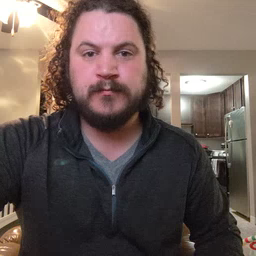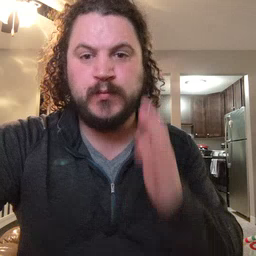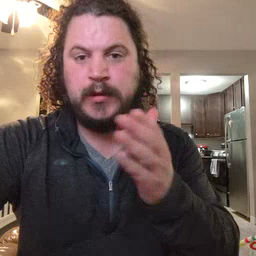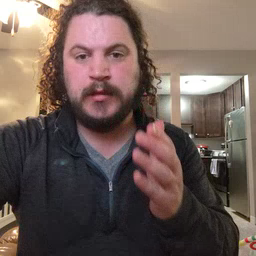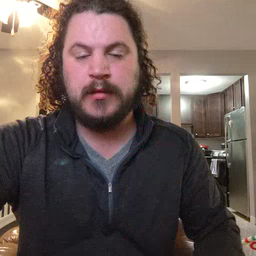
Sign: will